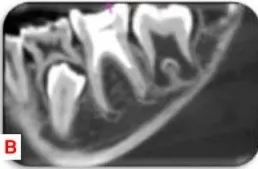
(B,C) cone-beam computed tomography (CBCT) images in oblique view of the mesial and distal roots.
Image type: radiology (ct)